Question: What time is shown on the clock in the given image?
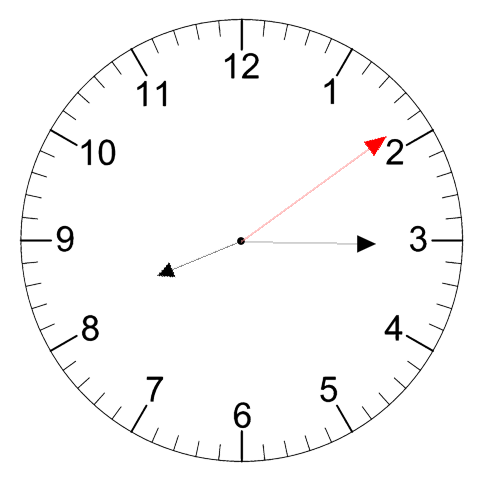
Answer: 08:15:09